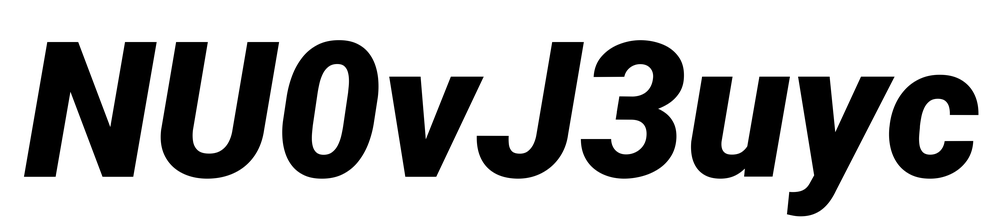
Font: Roboto-Italic_Black_Italic